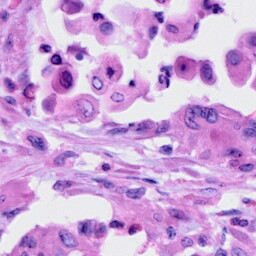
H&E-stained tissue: Cervix